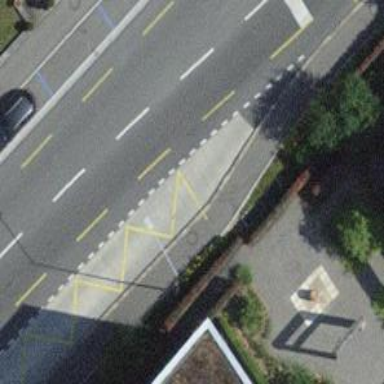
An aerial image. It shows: Asphalt platform for public transport.